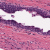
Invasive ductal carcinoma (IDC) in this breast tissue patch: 0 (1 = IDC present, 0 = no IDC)